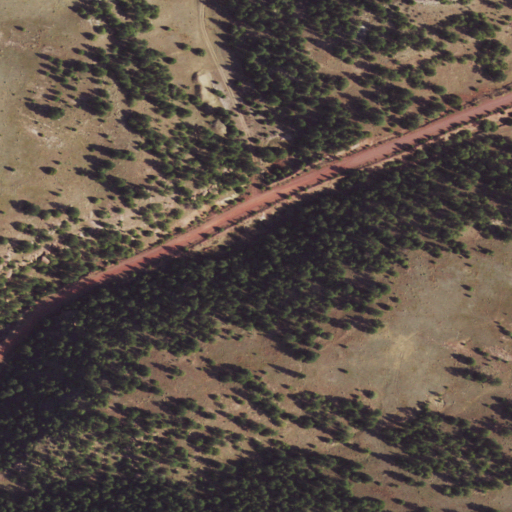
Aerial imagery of slope(s) in Wyoming named Sunrise Hill containing evergreen forest, grassland, and shrub